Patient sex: F
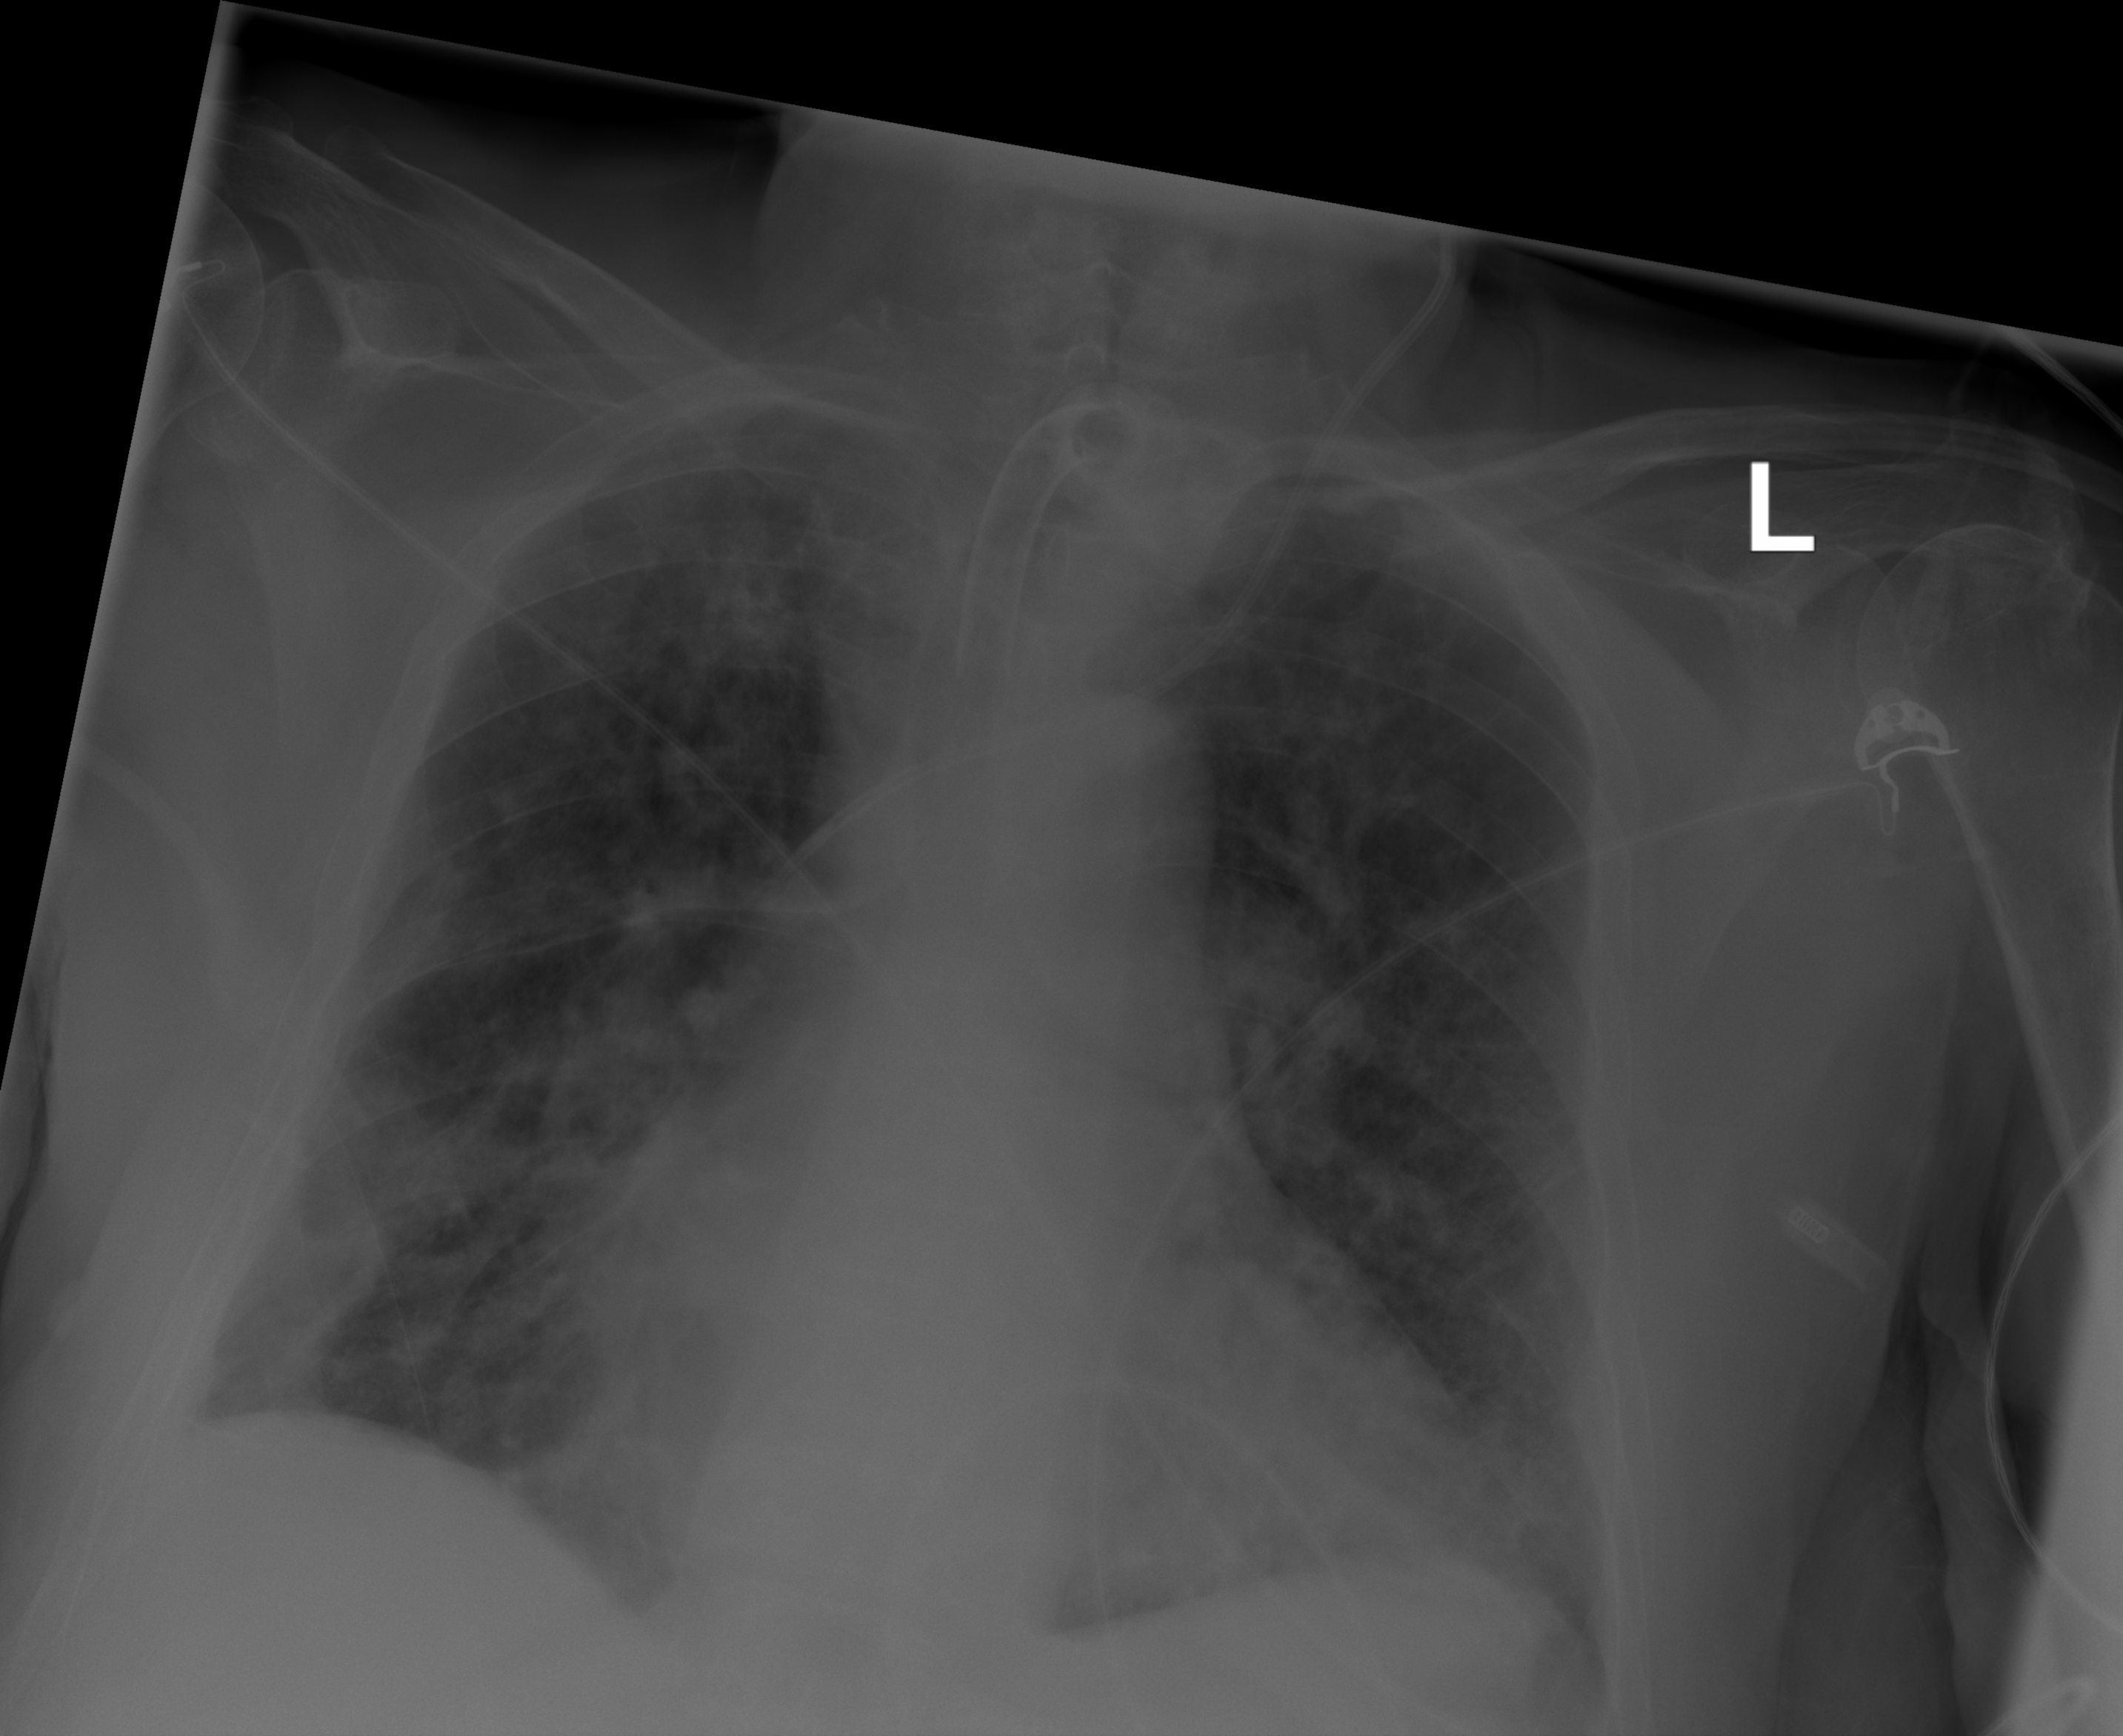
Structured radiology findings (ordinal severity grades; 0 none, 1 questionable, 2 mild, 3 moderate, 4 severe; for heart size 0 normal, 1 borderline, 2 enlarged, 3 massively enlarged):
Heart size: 2
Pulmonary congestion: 2
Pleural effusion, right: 2
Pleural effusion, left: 2
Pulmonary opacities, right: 3
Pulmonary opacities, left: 3
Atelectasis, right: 2
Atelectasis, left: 2